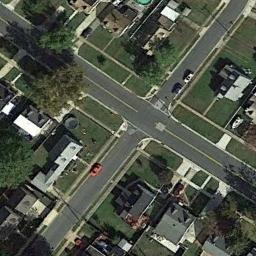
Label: intersection